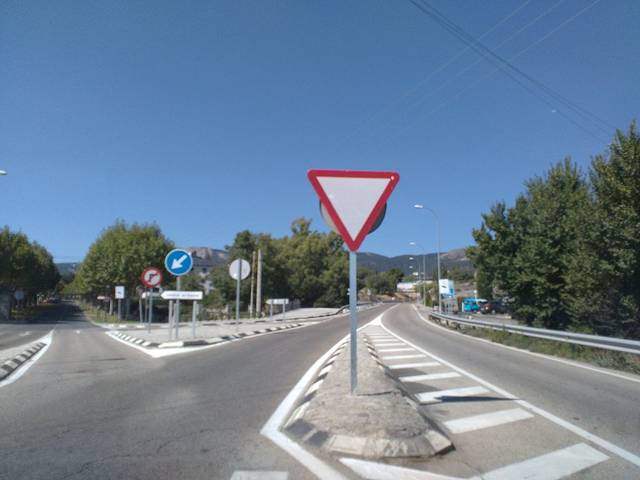
Region: Spain
Coordinates: 40.582, -4.12